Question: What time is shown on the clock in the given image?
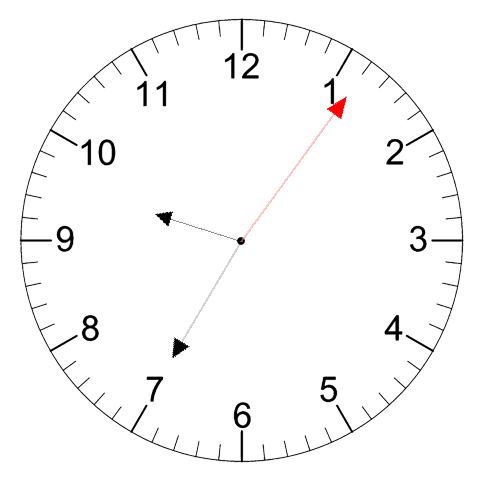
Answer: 09:35:06